Interaction volume radius: 5 \u00c5
Interaction volume height: 35 \u00c5
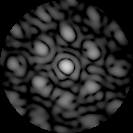
Disorder parameter: 0.5194